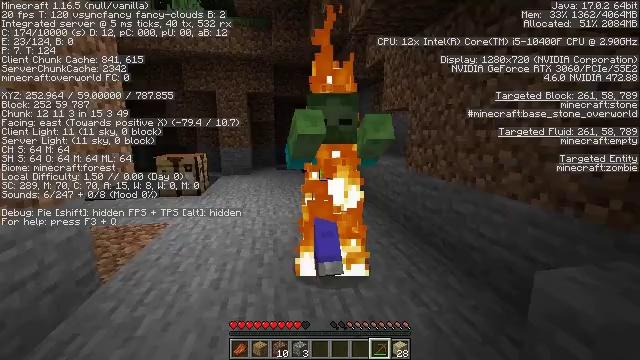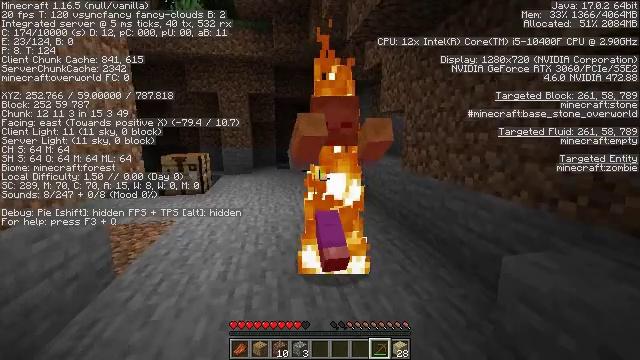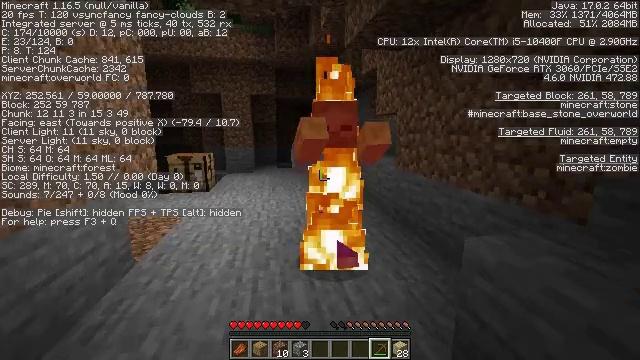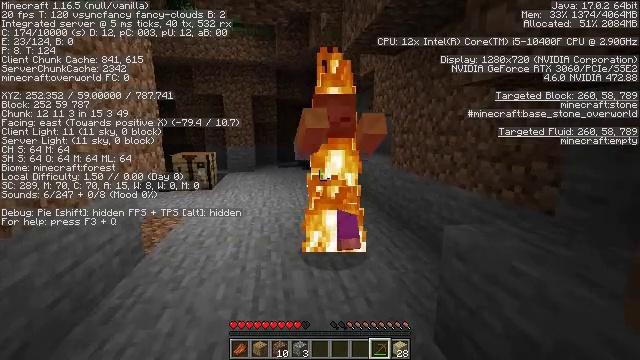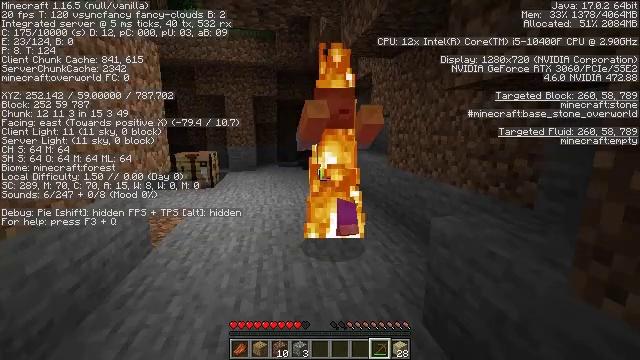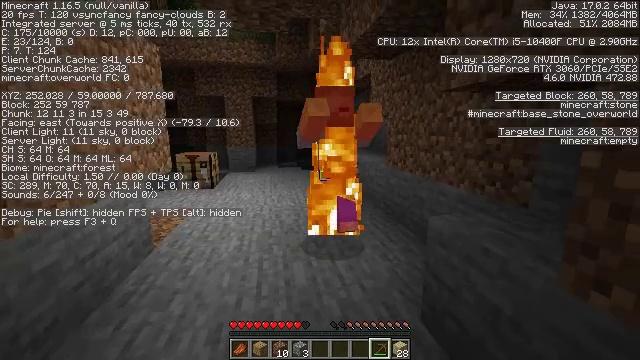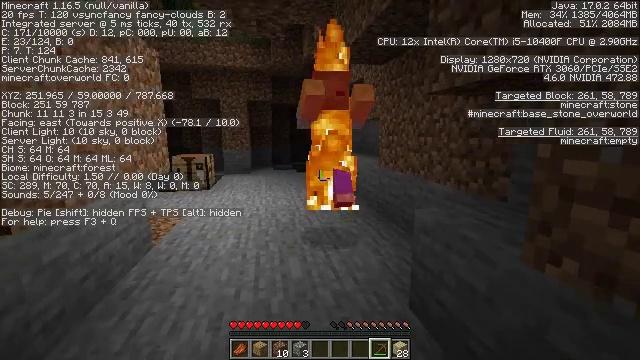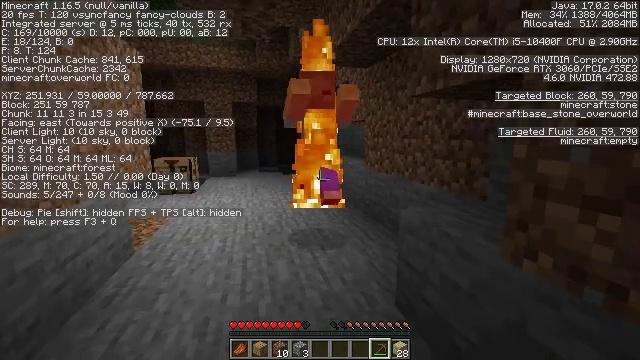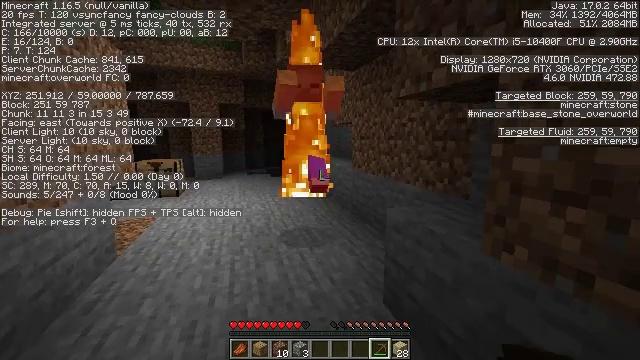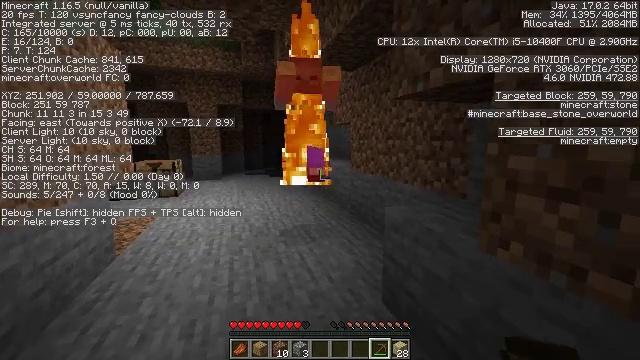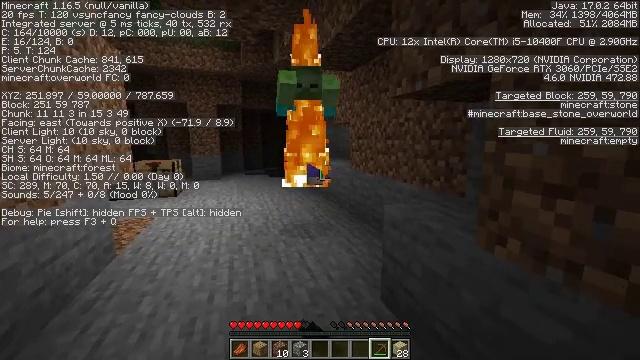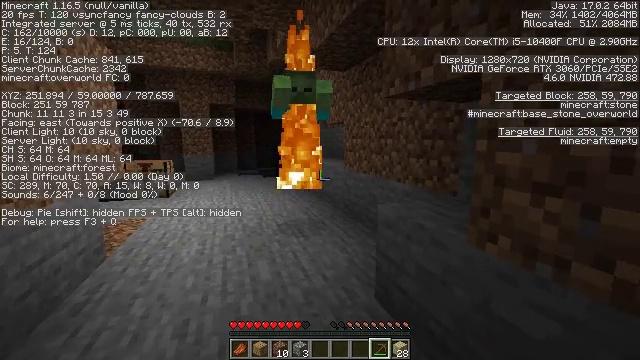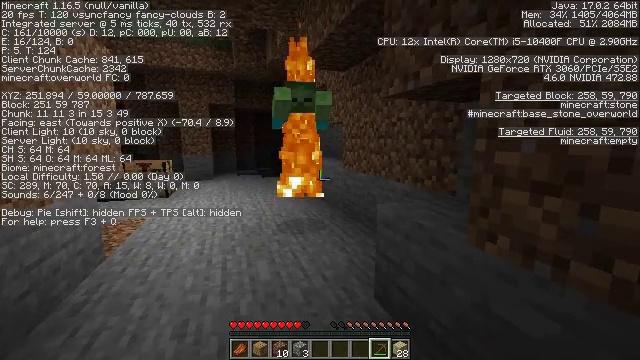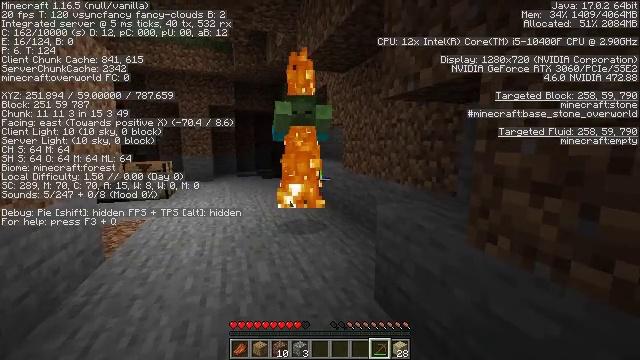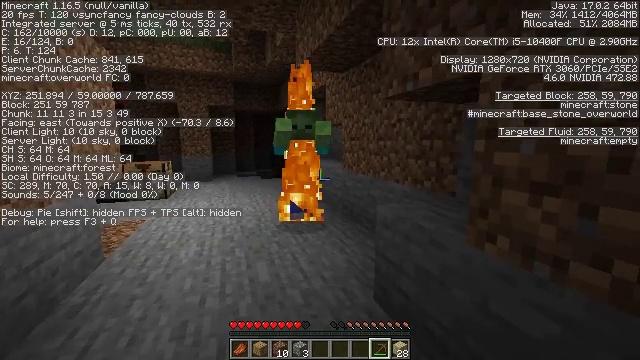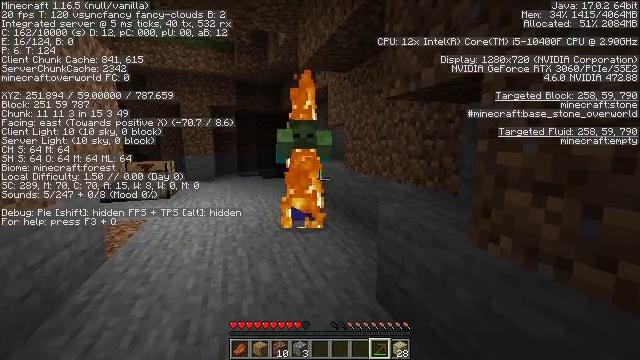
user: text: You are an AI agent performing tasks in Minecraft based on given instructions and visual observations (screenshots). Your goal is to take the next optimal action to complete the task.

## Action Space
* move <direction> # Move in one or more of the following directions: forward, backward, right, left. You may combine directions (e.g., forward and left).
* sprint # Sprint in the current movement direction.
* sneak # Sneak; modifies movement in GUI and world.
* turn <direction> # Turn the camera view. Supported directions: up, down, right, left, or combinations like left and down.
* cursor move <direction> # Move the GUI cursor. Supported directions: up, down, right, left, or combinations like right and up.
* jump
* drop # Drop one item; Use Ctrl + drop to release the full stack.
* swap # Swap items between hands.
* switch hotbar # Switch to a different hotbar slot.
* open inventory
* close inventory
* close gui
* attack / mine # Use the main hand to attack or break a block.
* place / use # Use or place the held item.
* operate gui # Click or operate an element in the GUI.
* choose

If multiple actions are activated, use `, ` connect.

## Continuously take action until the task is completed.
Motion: motion action
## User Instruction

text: Kill a zombie.
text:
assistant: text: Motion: move back, attack / mine
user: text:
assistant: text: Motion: move back, attack / mine
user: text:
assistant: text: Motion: move back, attack / mine
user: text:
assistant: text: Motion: move back, attack / mine
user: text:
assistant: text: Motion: attack / mine
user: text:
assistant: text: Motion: turn right, attack / mine
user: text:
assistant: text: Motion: turn right, attack / mine
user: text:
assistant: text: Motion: turn right
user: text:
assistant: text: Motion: attack / mine
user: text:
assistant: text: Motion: attack / mine
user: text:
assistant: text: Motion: turn right, attack / mine
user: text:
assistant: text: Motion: no_op
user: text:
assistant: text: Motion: no_op
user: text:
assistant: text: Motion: no_op
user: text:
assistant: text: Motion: no_op
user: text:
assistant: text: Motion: no_op
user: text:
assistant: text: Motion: move forward
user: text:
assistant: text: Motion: move forward
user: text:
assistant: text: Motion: move forward
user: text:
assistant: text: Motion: move forward
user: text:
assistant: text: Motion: move forward
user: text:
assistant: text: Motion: move forward
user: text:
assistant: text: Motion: move forward, turn left
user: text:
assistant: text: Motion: turn left
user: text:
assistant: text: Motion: turn left
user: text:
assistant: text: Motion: no_op
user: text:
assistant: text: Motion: move back, attack / mine
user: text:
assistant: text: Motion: move back, attack / mine
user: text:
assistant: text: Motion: move back, attack / mine
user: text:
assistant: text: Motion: move back